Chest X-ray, AP view. Patient: 55 years old, sex M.
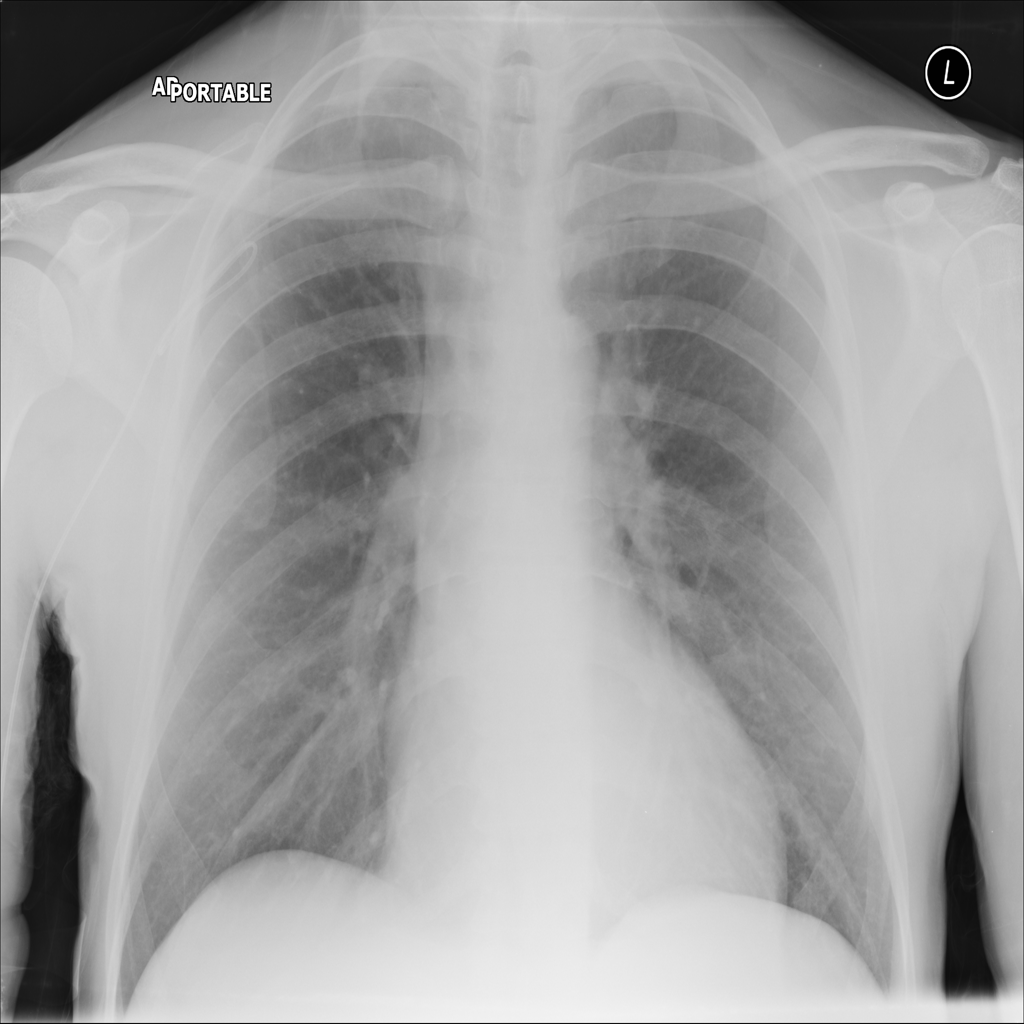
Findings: No Finding